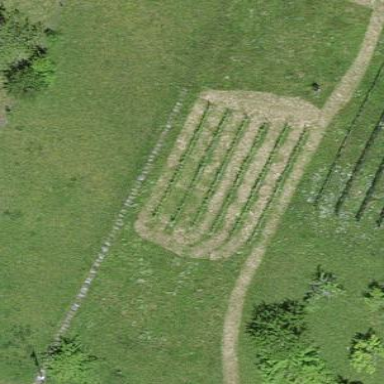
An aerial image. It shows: Beautiful vineyard in the countryside.